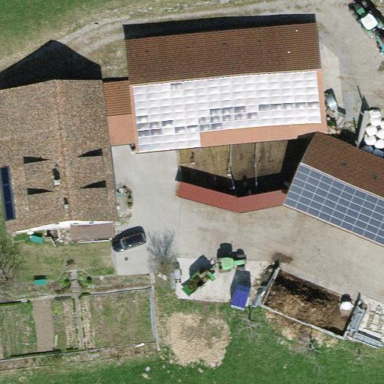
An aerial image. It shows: Farmyard area.